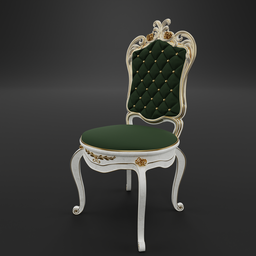
Label: furniture